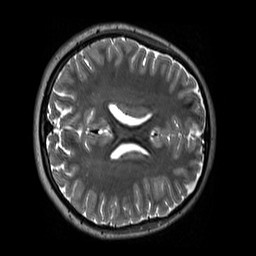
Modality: T2w
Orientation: axial
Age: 12
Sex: female
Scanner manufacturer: siemens
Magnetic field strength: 3 T
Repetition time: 3.2 s
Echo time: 0.408 s